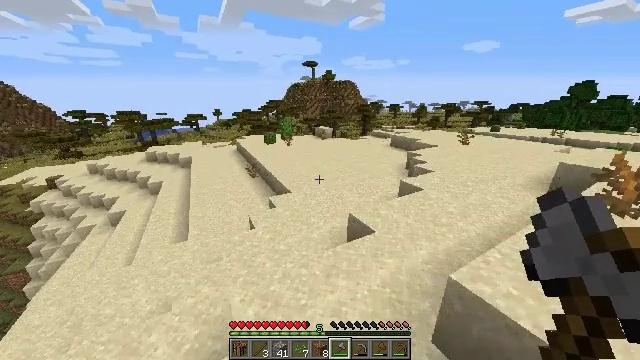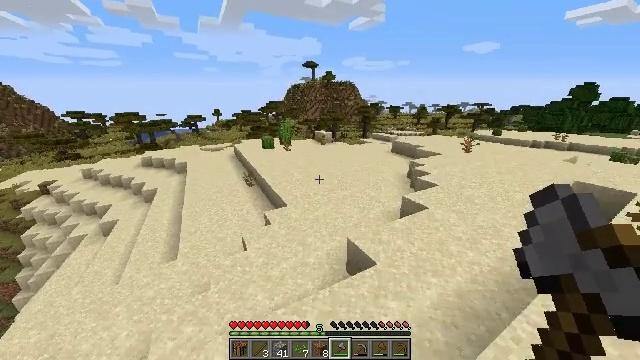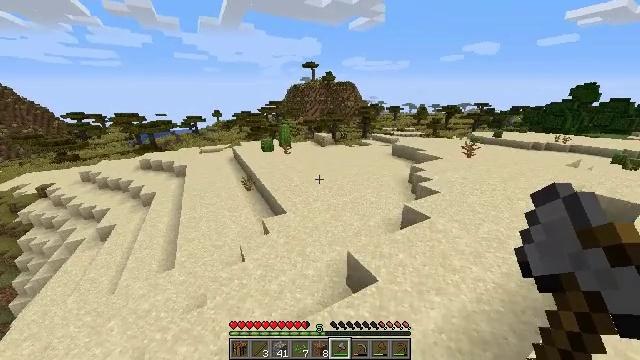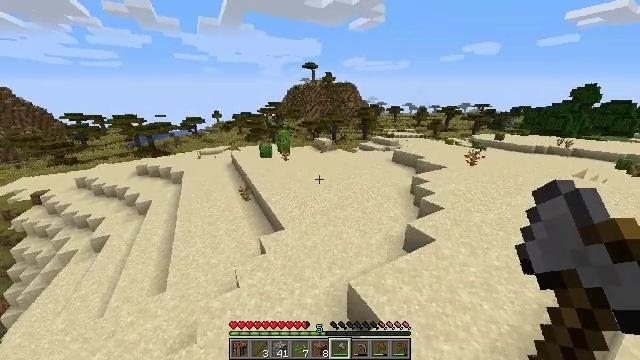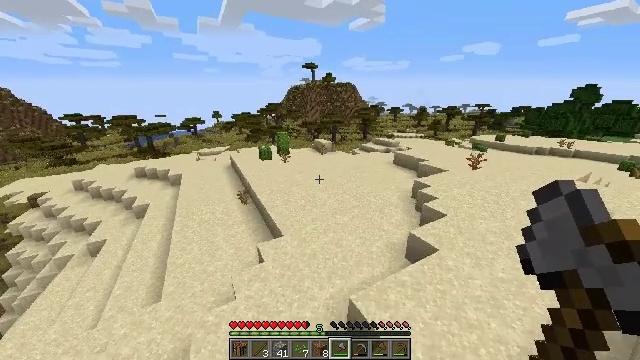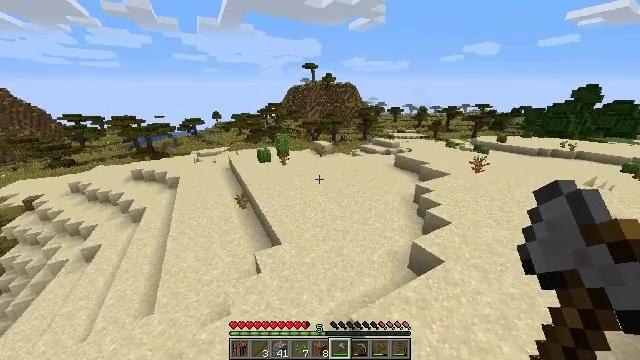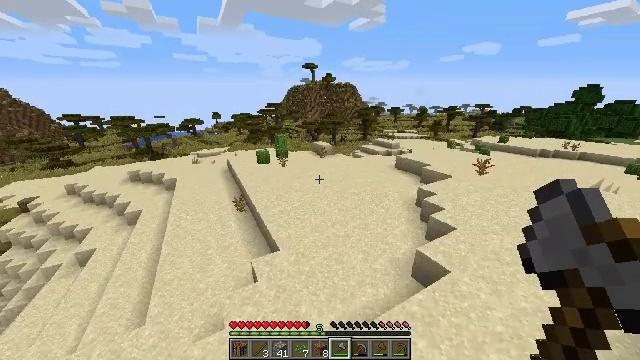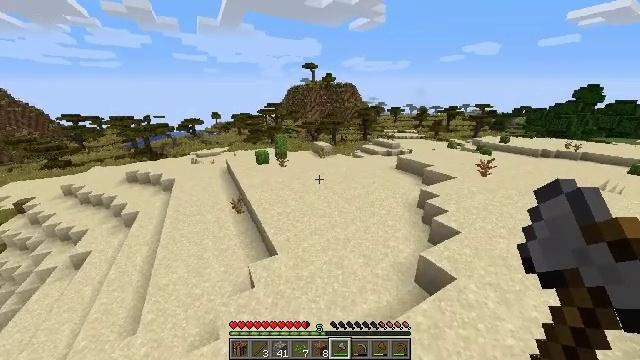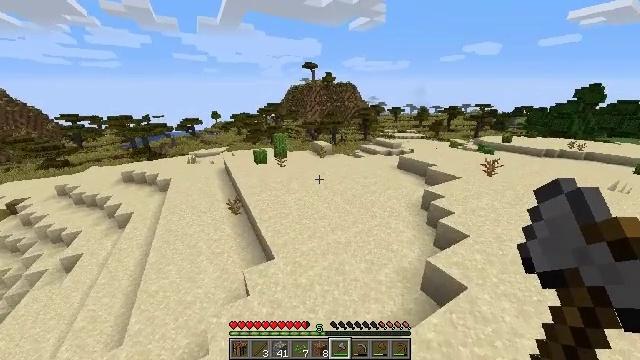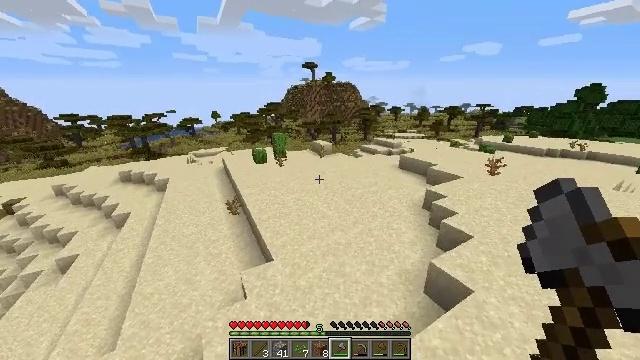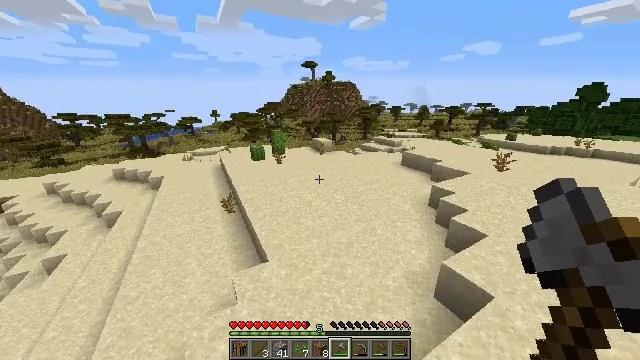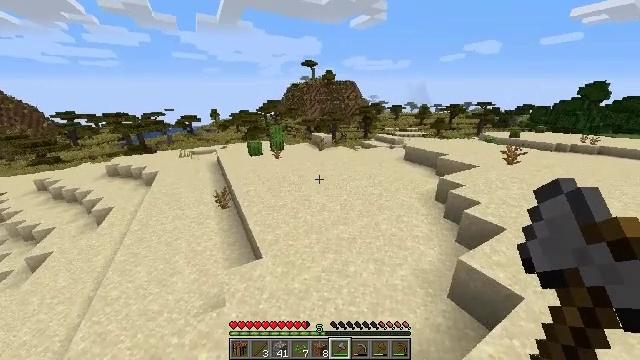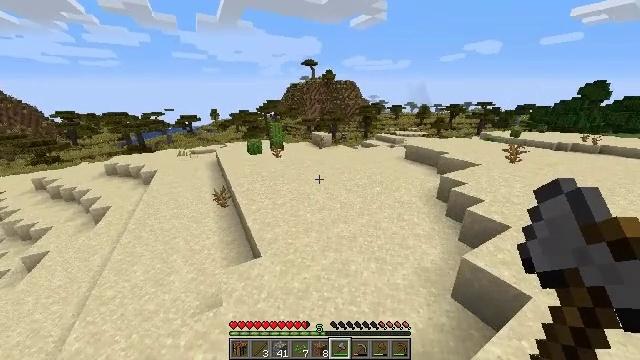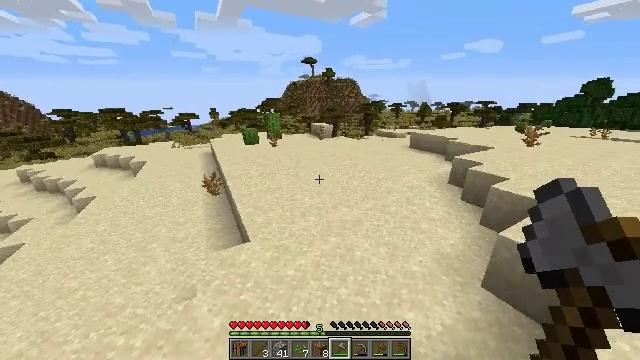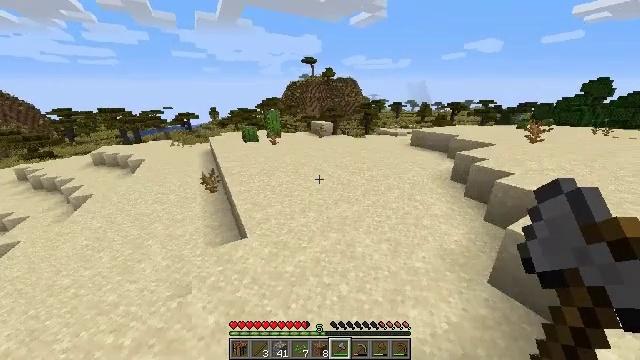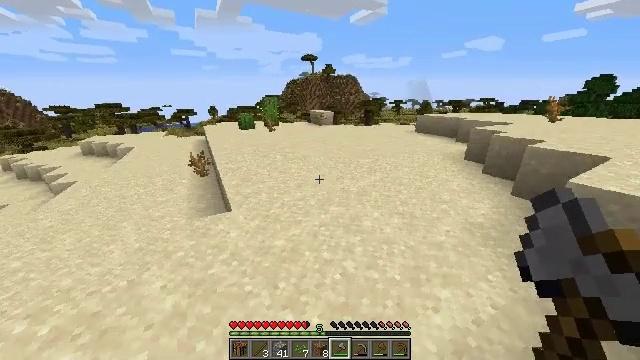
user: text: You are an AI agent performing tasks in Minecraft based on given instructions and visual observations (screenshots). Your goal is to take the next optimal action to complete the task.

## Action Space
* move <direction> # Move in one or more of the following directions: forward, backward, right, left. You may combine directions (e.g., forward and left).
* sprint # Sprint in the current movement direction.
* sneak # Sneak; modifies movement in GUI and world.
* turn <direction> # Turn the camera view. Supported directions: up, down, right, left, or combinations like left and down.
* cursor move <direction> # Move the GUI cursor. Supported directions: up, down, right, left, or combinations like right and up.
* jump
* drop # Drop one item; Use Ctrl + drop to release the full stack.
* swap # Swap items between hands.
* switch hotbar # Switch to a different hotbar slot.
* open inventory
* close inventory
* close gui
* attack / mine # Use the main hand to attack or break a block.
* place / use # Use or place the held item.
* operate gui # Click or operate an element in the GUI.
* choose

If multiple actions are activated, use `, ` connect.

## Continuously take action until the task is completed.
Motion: motion action
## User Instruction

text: Collect the cactus block.
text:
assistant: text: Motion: move forward, jump
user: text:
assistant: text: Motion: move forward, jump
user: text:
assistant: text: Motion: move forward, jump
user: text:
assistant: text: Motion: move forward, jump
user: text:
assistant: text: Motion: move forward
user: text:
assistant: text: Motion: move forward
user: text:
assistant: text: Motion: move forward
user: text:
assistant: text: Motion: move forward
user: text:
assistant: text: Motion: move forward
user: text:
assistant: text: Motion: move forward
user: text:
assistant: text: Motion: move forward
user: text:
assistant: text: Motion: move forward
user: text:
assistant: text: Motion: move forward
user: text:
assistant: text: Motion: move forward, jump
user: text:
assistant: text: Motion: move forward, jump
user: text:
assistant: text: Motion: move forward, jump
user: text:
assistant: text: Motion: move forward, jump
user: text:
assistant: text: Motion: move forward, jump
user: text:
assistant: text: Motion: move forward, jump
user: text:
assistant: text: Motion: move forward, jump
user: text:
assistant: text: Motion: move forward, jump
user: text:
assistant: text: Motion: move forward, jump
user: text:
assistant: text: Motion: move forward
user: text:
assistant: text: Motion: move forward
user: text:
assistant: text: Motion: move forward
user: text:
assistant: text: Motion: move forward
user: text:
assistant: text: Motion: move forward, turn left, jump
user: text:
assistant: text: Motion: move forward, turn left, jump
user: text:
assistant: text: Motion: move forward, turn left, jump
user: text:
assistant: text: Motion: move forward, turn left, jump